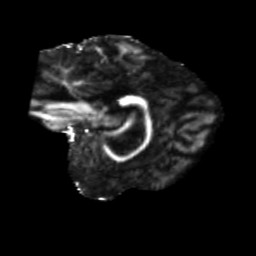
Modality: FA
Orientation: sagittal
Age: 66
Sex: female
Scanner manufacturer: siemens
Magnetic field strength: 3 T
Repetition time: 5.47 s
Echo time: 0.0854 s